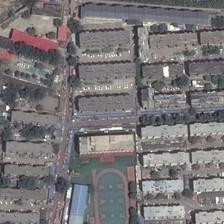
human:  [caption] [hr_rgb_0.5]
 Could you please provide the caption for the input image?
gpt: a playground with three playgrounds in it is semisurrounded by many orderly buildings interspersed with a few trees .

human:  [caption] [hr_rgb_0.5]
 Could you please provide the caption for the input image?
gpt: a small playground and many orderly houses surrounded .

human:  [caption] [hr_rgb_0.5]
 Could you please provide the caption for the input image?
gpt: many orderly buildings and green trees are around a playground .

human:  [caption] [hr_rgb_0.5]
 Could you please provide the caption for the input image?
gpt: a playground composed of three basketball courts is hemmed in a neatly-arranged community .

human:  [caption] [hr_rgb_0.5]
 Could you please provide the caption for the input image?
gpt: a large playground is surrounded by many green trees and houses orderly .